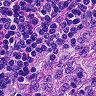
Metastatic tissue present: no